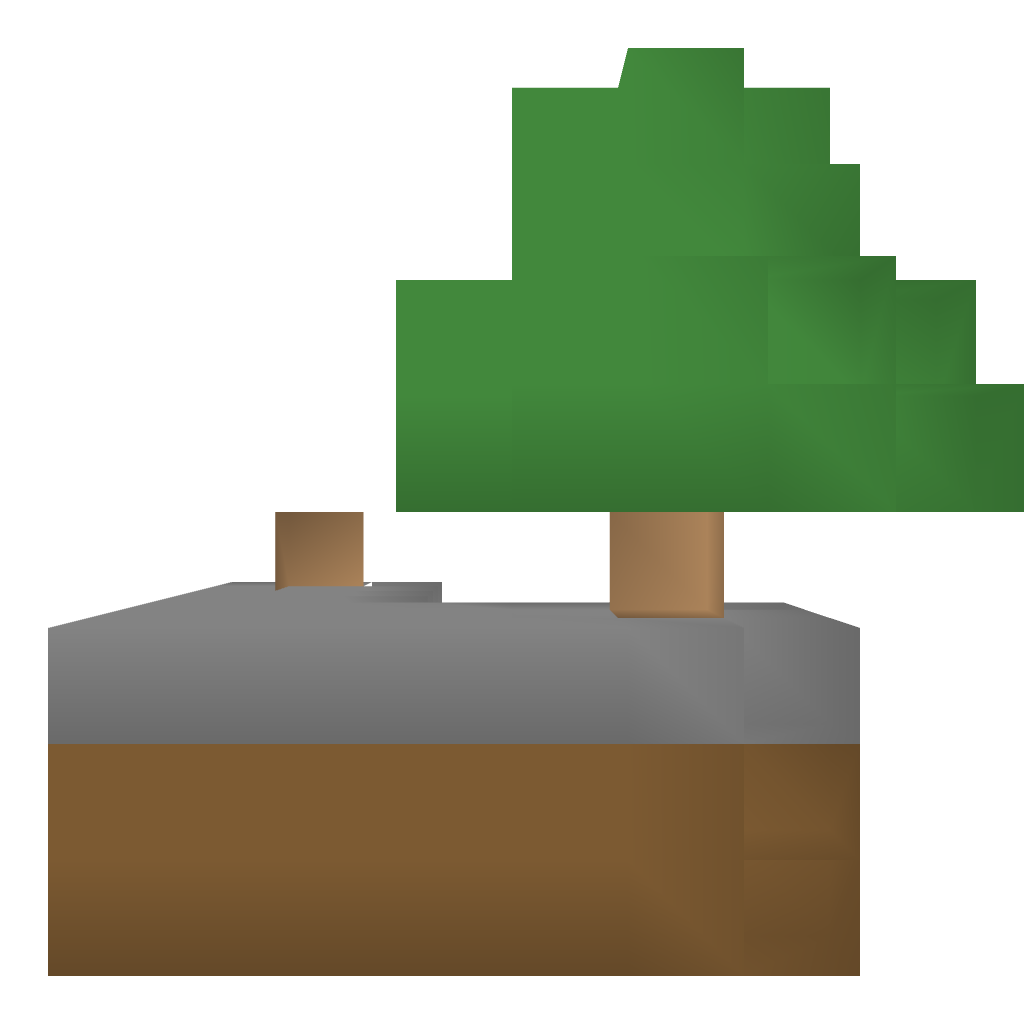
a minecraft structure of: Skyblock (Normal) bad low quality